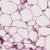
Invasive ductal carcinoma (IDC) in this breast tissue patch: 0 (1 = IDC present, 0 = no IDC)